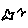
Label: star